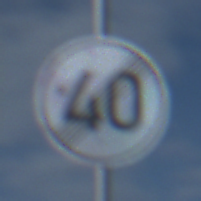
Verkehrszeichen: EndeGeschwindigkeit40
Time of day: Night
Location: Outdoor (Nature)
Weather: PartlyCloudy
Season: NotSpecified
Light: Natural